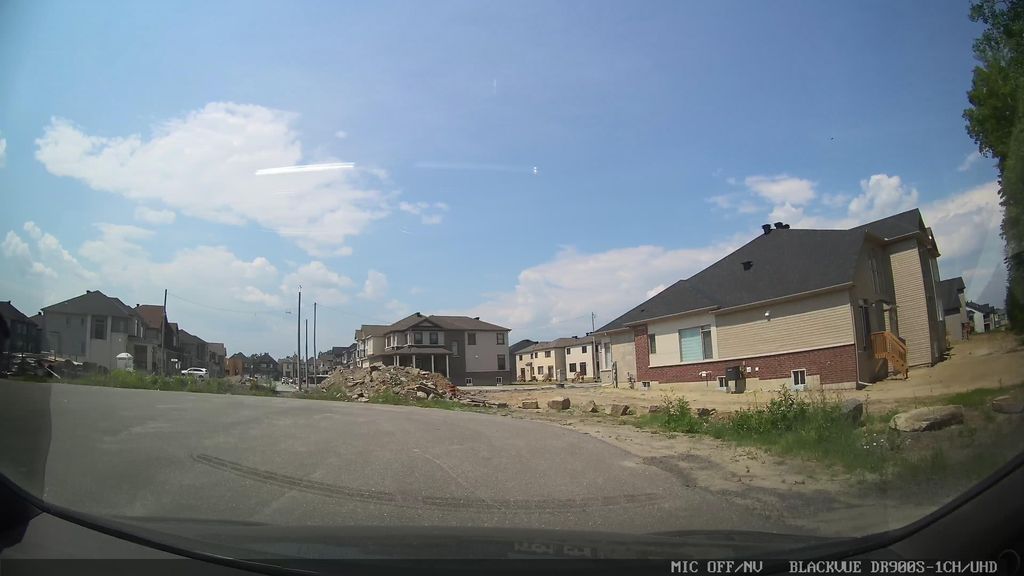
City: ottawa-gatineau